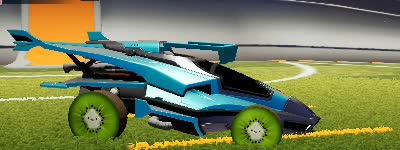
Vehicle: aftershock